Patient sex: F
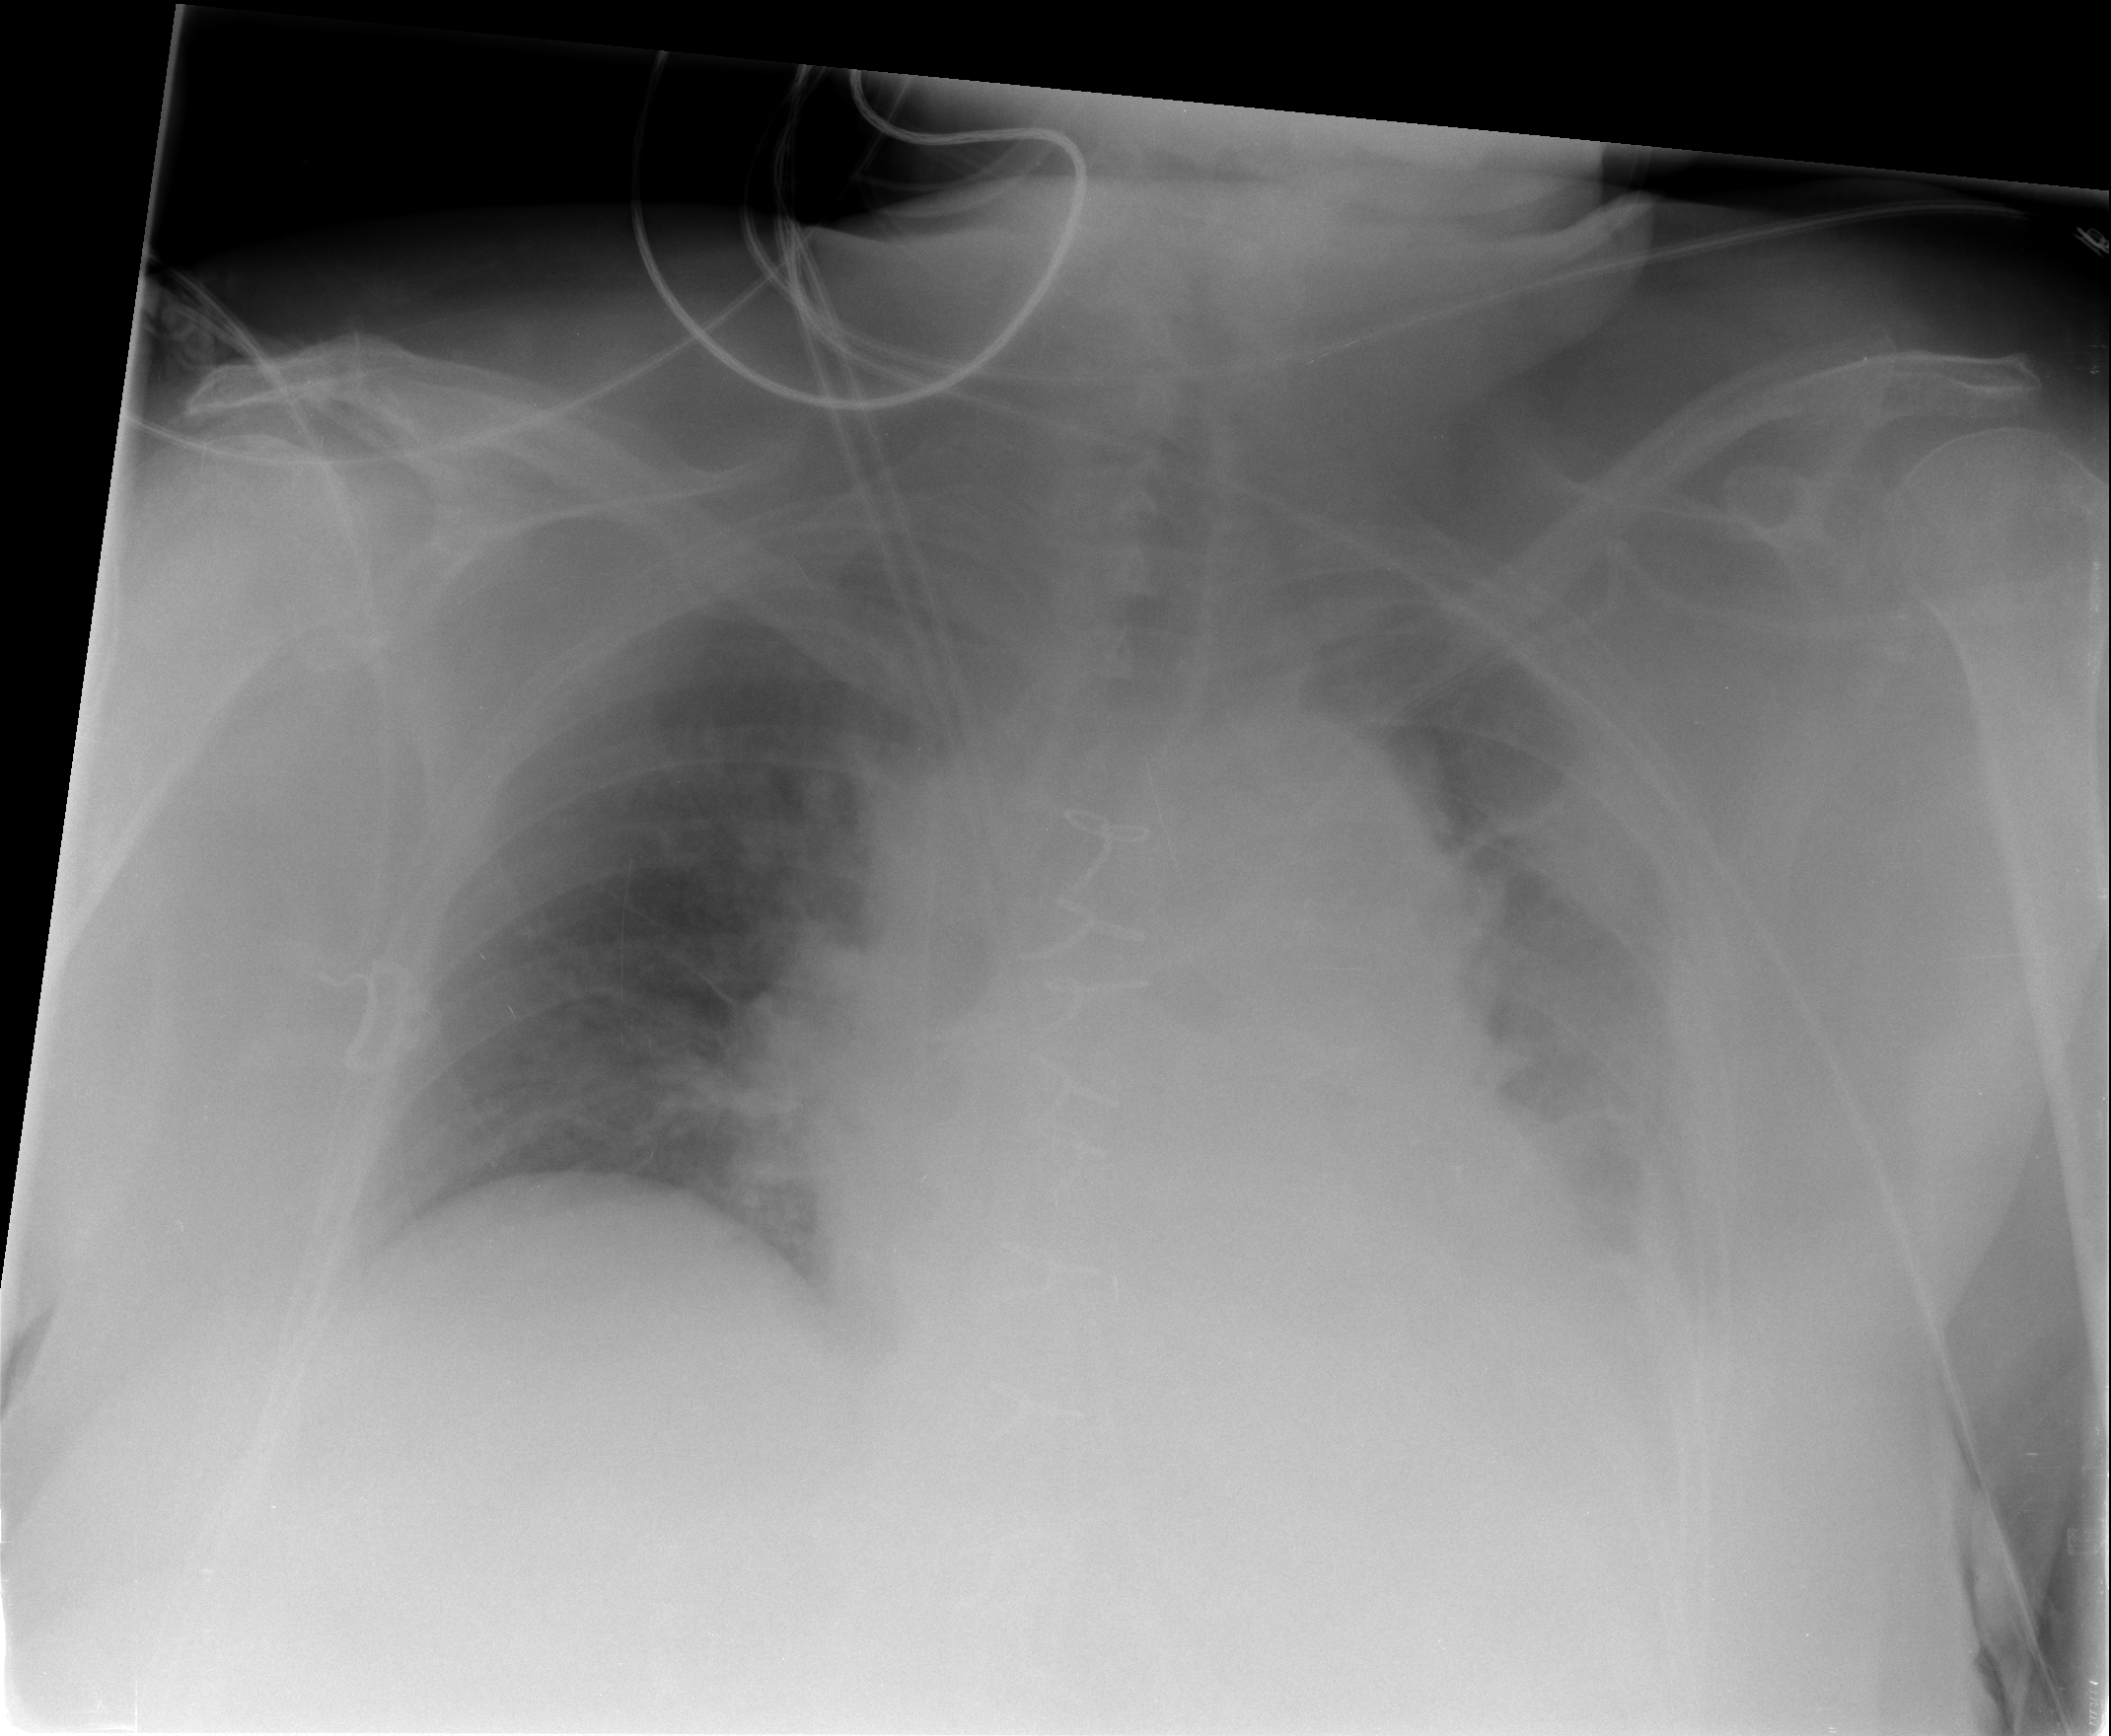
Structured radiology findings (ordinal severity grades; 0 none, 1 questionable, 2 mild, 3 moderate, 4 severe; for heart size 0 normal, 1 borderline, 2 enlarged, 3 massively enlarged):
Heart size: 2
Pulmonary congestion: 2
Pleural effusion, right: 0
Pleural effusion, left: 3
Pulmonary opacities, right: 1
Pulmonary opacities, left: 1
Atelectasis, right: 2
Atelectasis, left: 3